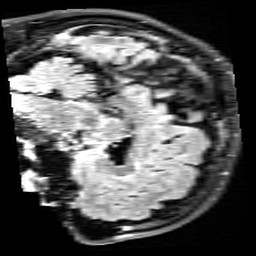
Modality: FLAIR
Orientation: sagittal
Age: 50
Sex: male
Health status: healthy
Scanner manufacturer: siemens
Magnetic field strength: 3 T
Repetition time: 9 s
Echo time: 0.088 s